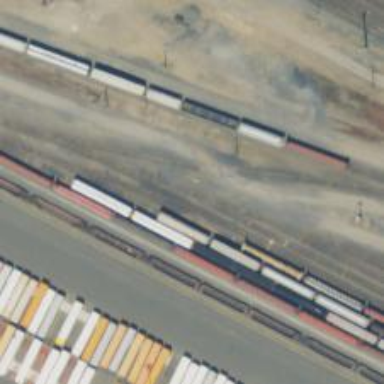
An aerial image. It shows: Railway yard in service.